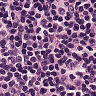
Metastatic tissue present: no